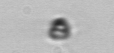
Label: Pyramimonas